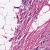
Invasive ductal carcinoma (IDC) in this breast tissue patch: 0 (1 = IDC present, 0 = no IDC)